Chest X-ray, PA view. Patient: 42 years old, sex M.
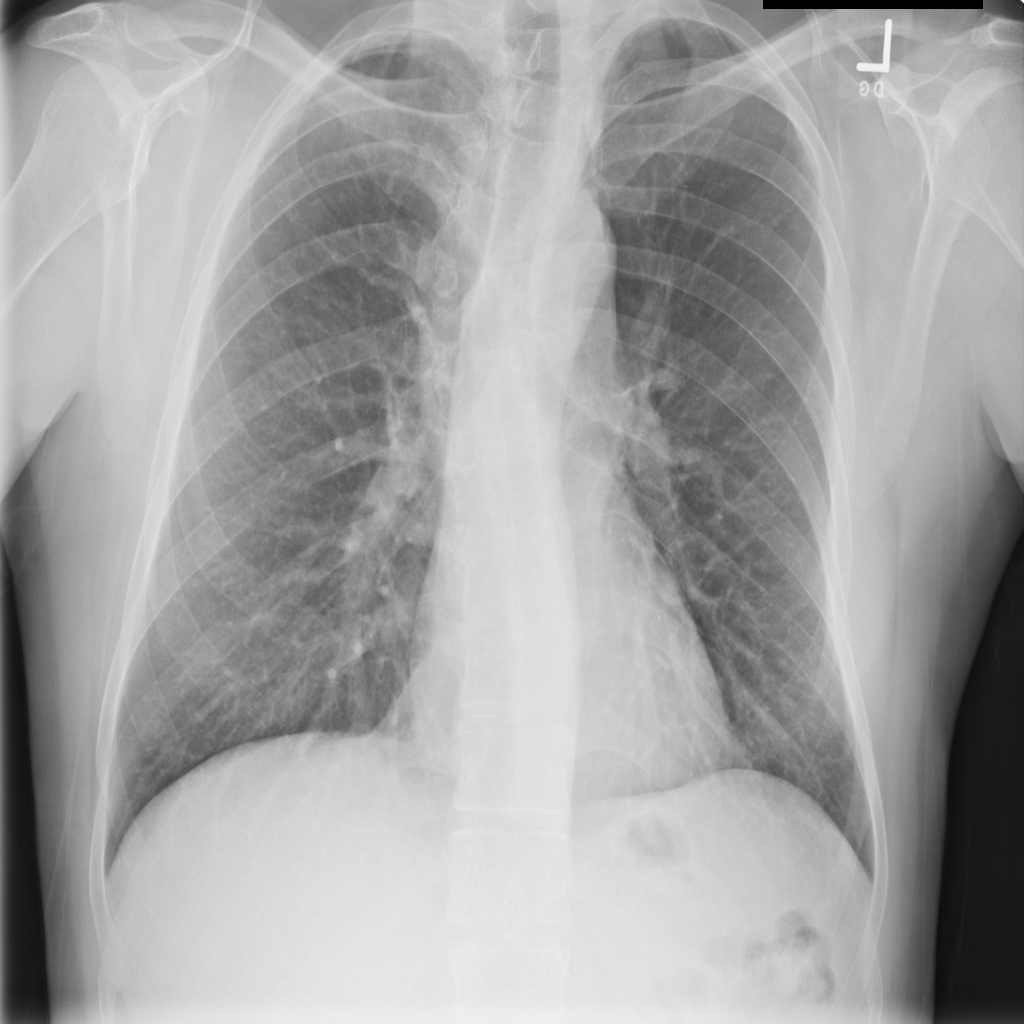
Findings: No Finding